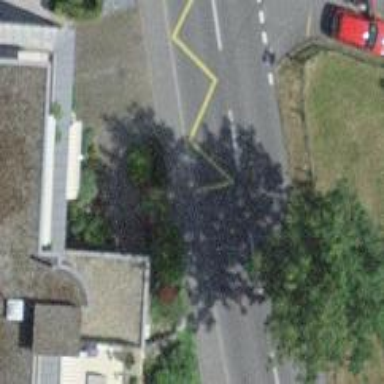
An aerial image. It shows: Bus stop with platform for public transport.